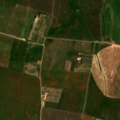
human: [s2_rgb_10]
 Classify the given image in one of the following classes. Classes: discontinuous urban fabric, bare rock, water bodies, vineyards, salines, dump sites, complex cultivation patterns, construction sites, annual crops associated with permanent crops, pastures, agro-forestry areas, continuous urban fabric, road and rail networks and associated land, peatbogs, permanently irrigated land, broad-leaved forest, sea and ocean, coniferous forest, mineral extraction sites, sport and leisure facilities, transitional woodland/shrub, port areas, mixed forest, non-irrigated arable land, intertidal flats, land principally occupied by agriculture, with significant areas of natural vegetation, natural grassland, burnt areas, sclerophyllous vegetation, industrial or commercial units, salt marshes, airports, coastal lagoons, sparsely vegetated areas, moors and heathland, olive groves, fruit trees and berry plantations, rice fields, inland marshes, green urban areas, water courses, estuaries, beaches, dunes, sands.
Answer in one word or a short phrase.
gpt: continuous urban fabric